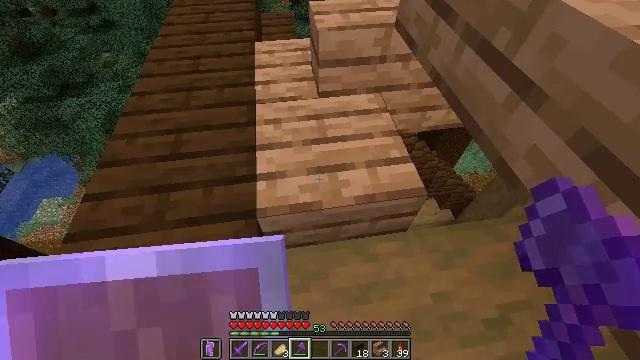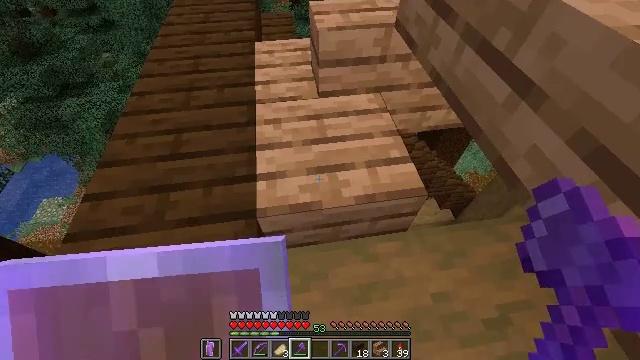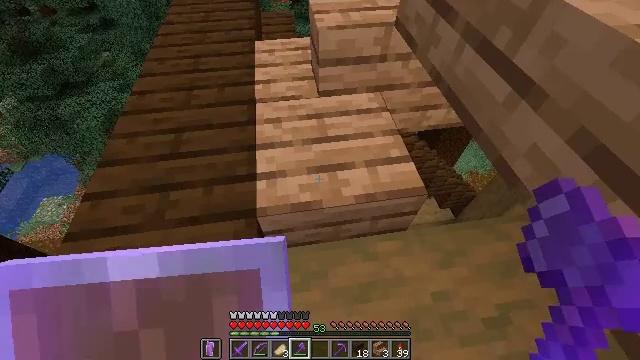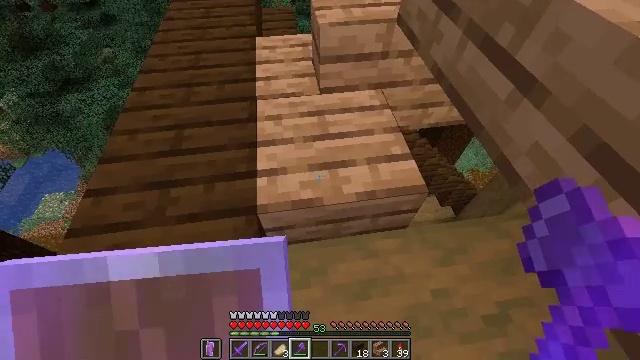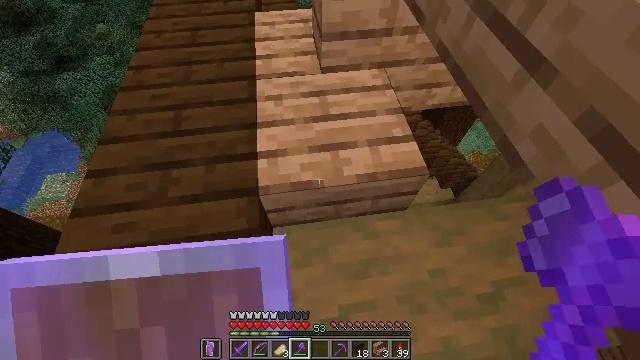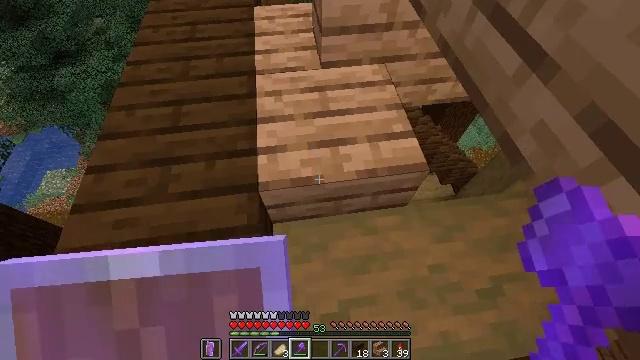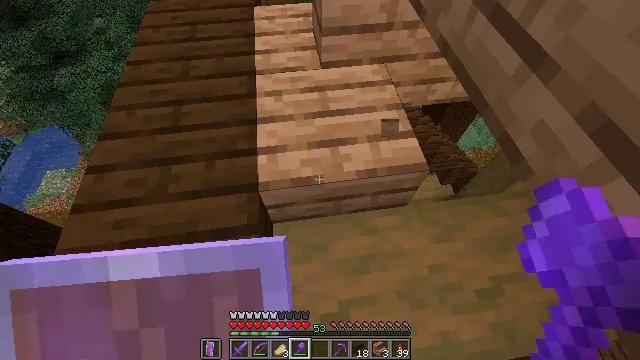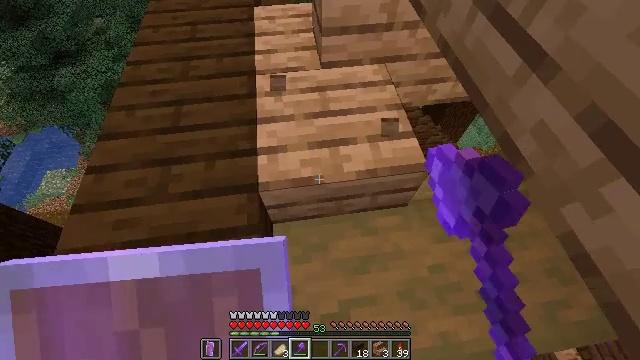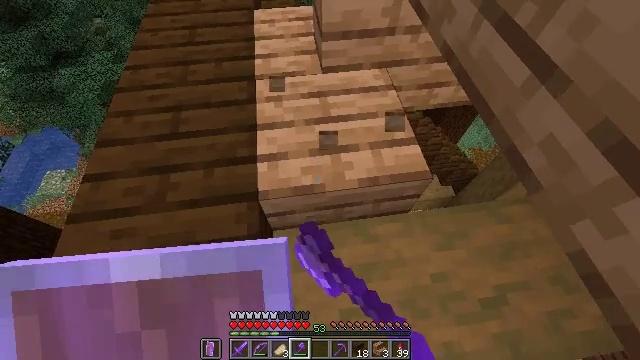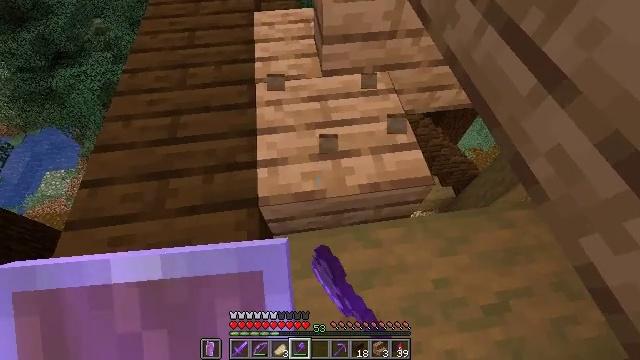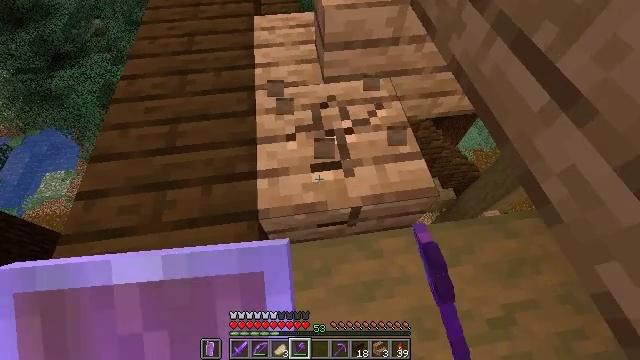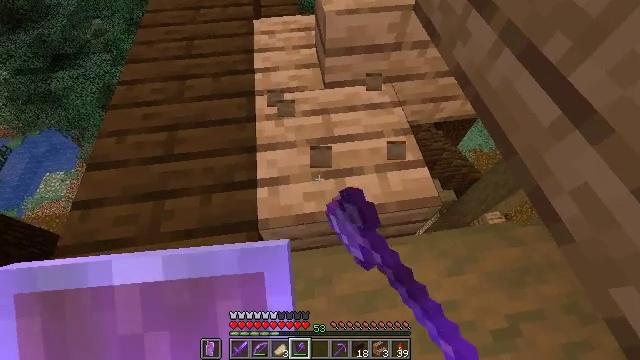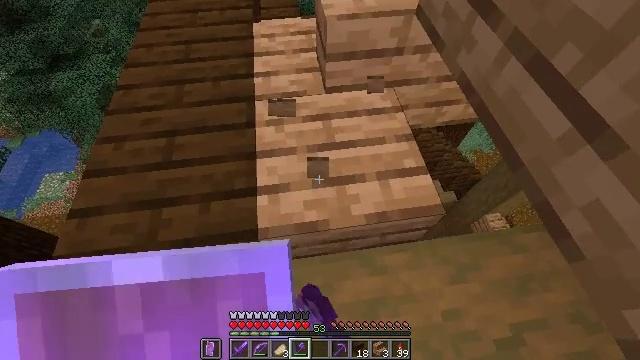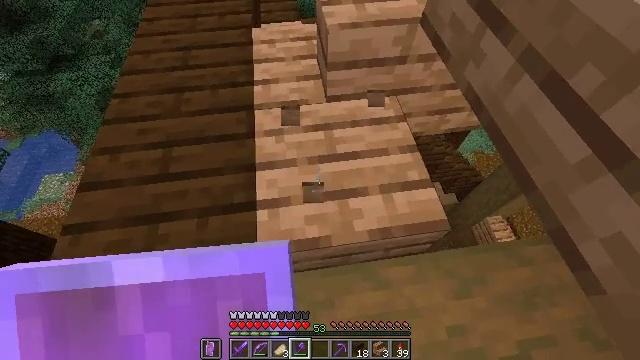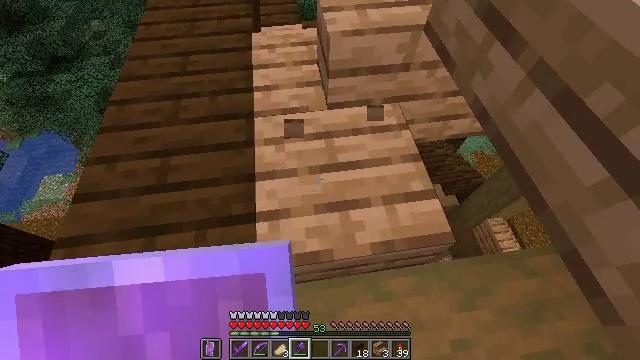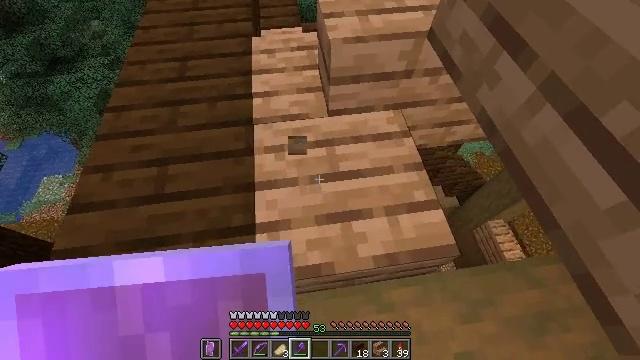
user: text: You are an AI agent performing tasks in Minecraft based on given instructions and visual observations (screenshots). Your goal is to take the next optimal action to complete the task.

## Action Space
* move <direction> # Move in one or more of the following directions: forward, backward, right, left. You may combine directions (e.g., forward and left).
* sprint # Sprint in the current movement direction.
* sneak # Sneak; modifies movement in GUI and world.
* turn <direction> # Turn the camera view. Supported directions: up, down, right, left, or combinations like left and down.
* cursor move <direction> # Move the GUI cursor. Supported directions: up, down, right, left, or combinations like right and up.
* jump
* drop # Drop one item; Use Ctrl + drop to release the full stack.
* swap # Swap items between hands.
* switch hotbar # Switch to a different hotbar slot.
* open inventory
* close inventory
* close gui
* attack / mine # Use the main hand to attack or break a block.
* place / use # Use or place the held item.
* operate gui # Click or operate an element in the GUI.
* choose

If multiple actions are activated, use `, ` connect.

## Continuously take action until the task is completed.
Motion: motion action
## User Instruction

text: Collect the jungle slab by destroying it.
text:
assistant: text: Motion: sneak
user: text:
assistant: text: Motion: sneak
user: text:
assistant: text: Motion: sneak
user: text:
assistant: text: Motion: sneak, turn down
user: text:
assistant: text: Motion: sneak
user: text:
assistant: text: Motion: sneak, attack / mine
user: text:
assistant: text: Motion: move forward, sneak, attack / mine
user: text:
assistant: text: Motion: move forward, sneak, attack / mine
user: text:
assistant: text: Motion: move forward, sneak, attack / mine
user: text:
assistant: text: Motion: move forward, sneak, attack / mine
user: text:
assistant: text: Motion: move forward, sneak
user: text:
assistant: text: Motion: move forward, sneak
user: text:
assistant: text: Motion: move forward, sneak
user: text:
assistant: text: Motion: move forward, sneak
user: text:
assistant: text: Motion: move forward, sneak
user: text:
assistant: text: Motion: move forward, sneak, attack / mine
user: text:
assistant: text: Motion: move forward, sneak, attack / mine
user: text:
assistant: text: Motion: move forward, sneak, turn down, attack / mine
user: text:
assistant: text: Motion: sneak, attack / mine
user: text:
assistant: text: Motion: sneak
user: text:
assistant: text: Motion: sneak
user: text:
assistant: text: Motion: sneak